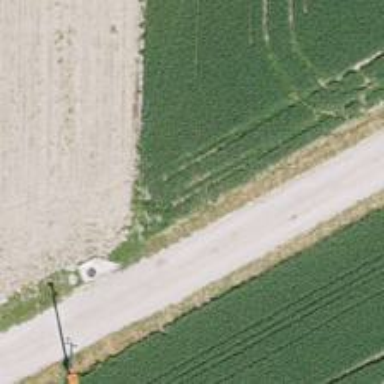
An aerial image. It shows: Pole supporting roof covering pipeline marker.